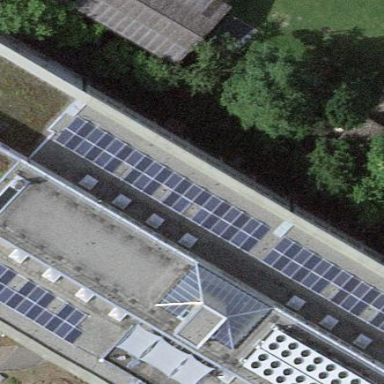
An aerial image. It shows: Solar power generator using photovoltaic method with solar photovoltaic panel types.